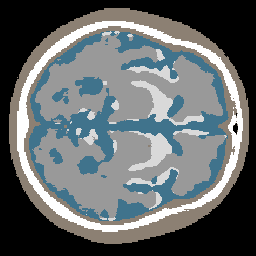
Label: no_lesion